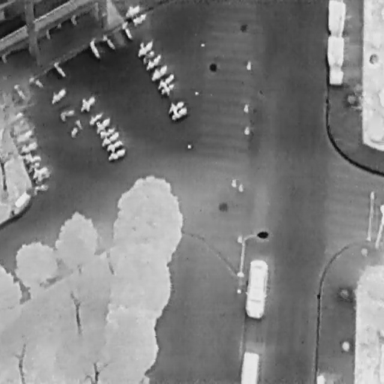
There are 34 objects shown in the infrared image, including 32 Bicycles, and two Cars.